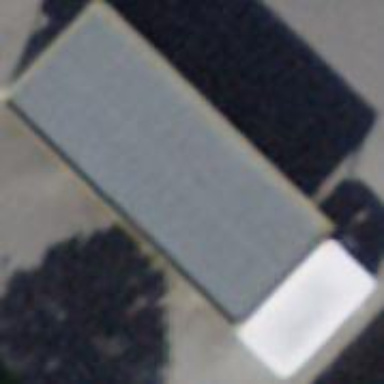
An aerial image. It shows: Car wash facility located inside building.